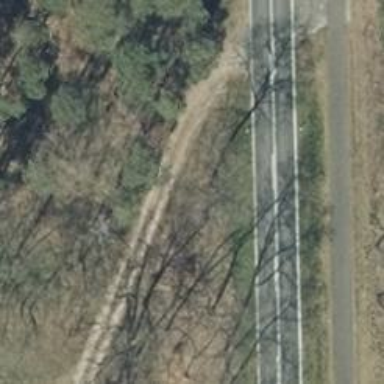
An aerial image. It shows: Sandy track road with grade3 tracktype.